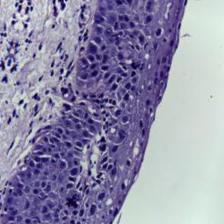
Diagnosis: Normal